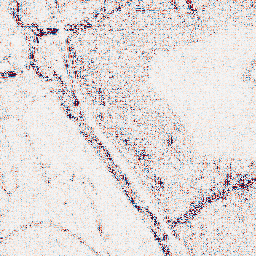
Category: wavelet
Decomposition family: wavelet_reverse_biorthogonal
Decomposition parameters: wavelet: rbio5.5
level: 1
Upsampling method: area
Upsampling parameters: scale: 4
Upsampling scale: 4